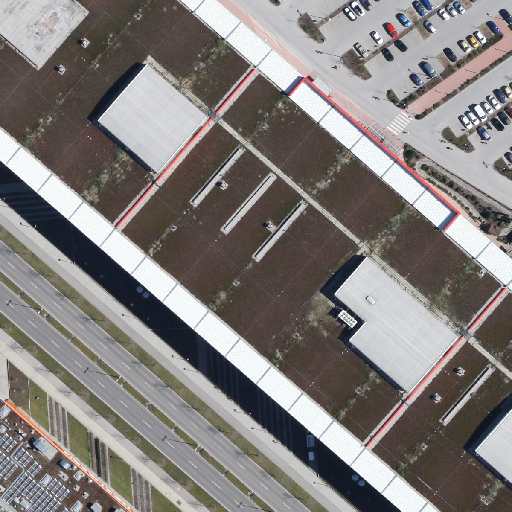
Referring expression: paved road